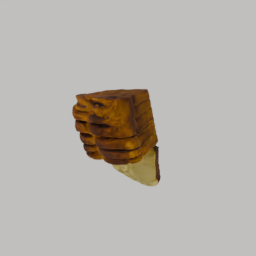
Label: nature